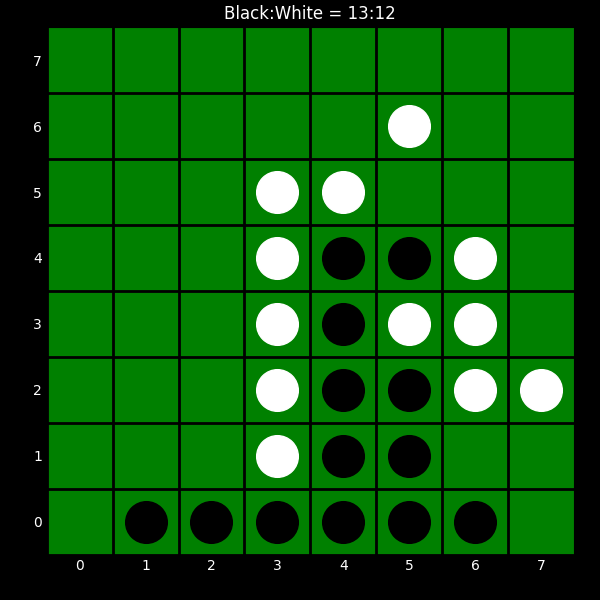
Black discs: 13
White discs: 12